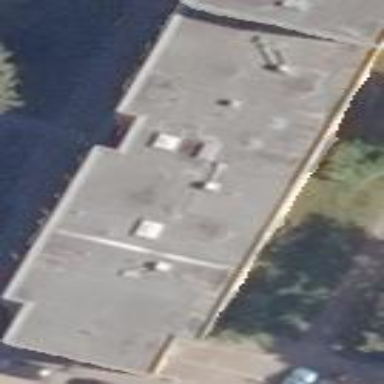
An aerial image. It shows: Flat-roofed apartment building.